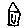
Label: house